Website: macys
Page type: payment
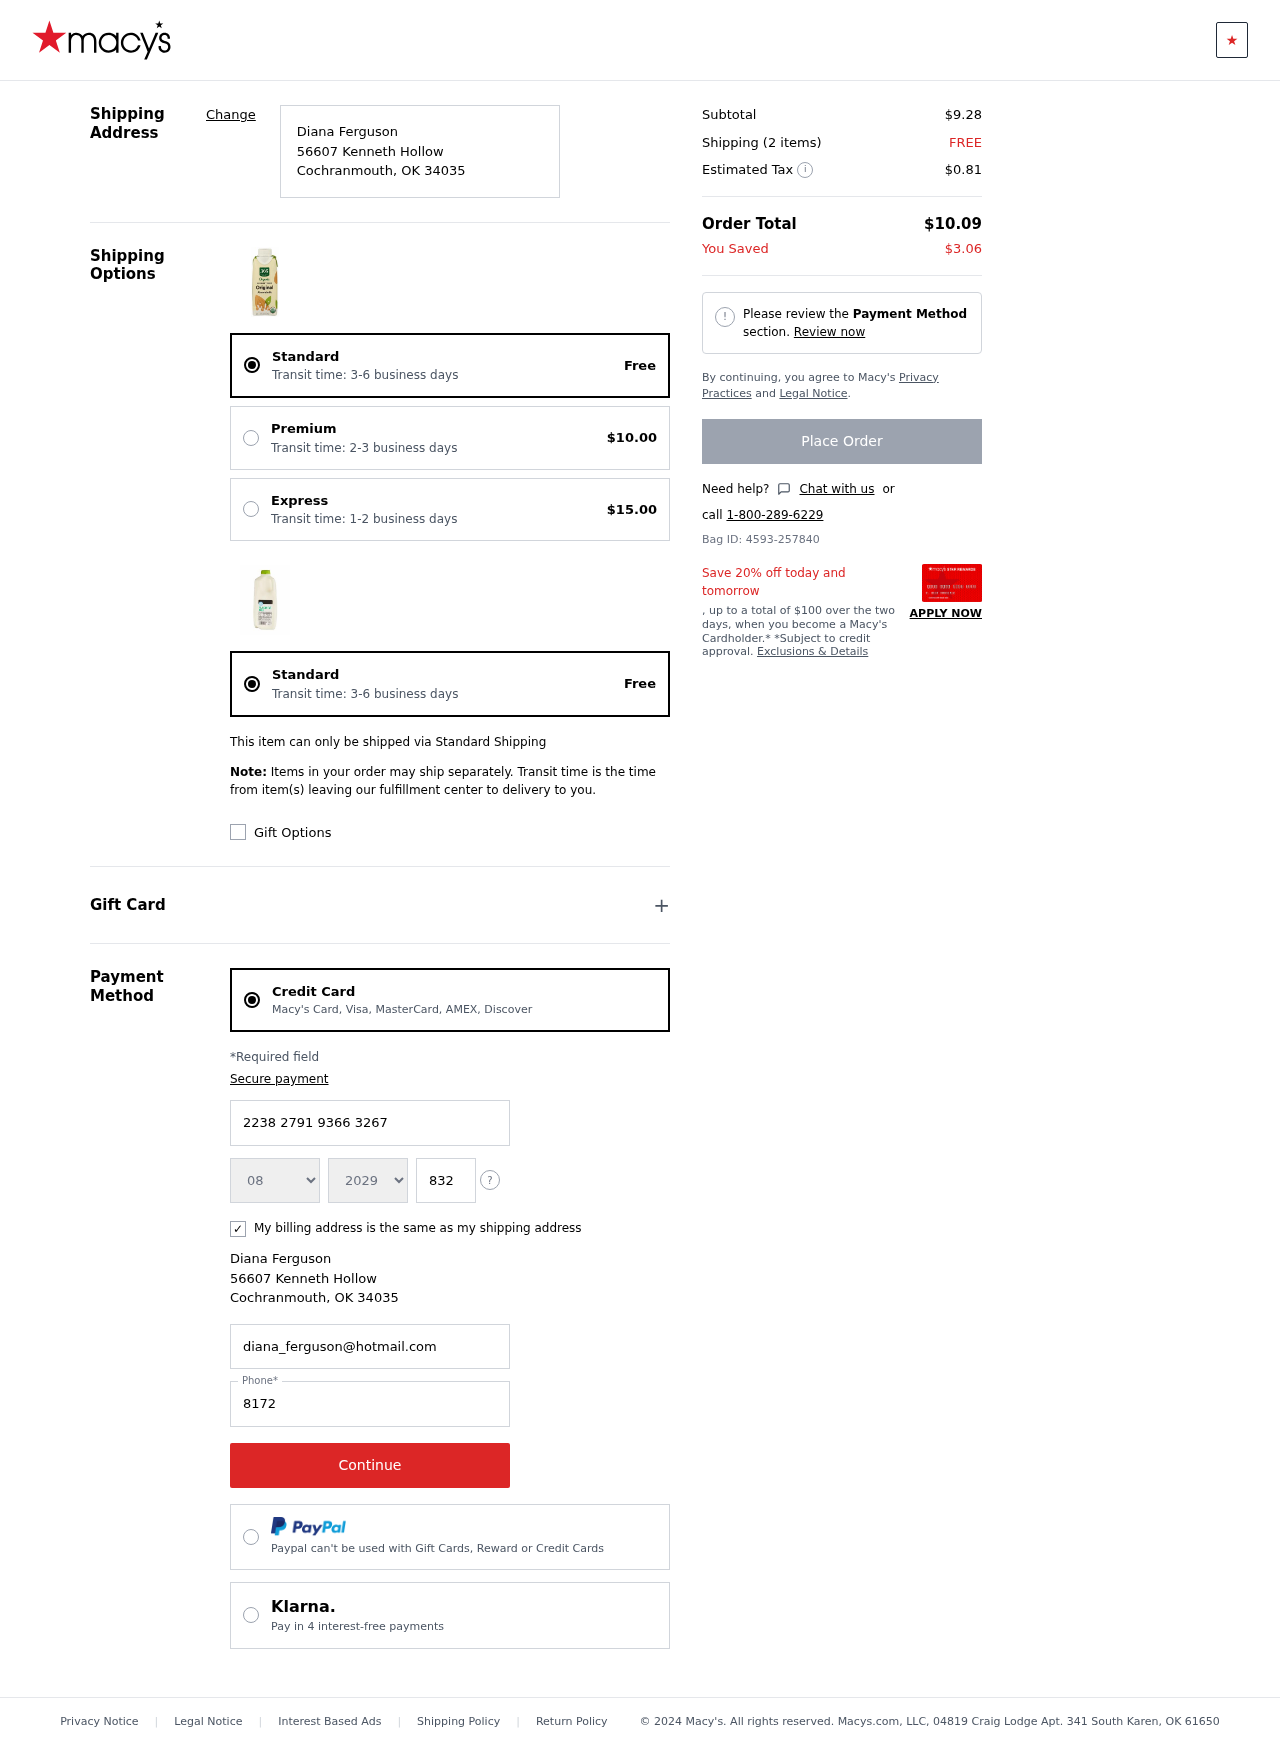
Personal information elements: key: PII_CARD_CVV
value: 832
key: PII_CARD_EXPIRY_MONTH
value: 08
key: PII_CARD_EXPIRY_YEAR
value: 29
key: PII_CARD_NUMBER
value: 2238 2791 9366 3267
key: PII_CITY
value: Cochranmouth
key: PII_EMAIL
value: diana_ferguson@hotmail.com
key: PII_FULLNAME
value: Diana Ferguson
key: PII_PHONE
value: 8172187204
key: PII_POSTCODE
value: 34035
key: PII_STATE_ABBR
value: OK
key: PII_STREET
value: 56607 Kenneth Hollow
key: PII_FULLNAME2
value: Diana Ferguson
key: PII_STREET2
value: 56607 Kenneth Hollow
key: PII_CITY2
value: Cochranmouth
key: PII_STATE_ABBR2
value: OK
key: PII_POSTCODE2
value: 34035
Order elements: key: ORDER_DELIVERY_DATE
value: Transit time: 3-6 business days
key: ORDER_SHIPPING_STANDARD
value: Free
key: ORDER_SHIPPING_PREMIUM
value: $10.00
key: ORDER_SHIPPING_EXPRESS
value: $15.00
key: ORDER_DELIVERY_DATE2
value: Transit time: 3-6 business days
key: ORDER_SHIPPING_STANDARD2
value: Free
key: ORDER_SUBTOTAL
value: $9.28
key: ORDER_NUM_ITEMS
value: Shipping (2 items)
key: ORDER_SHIPPING_COST
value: FREE
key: ORDER_TAX
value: $0.81
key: ORDER_TOTAL
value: $10.09
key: ORDER_SAVINGS
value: $3.06
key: ORDER_ID
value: Bag ID: 4593-257840